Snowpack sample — Buffalo Mountain, Silverthorne, Colorado, USA (2/22/26, 2:02 PM MST)
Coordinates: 39.622, -106.113
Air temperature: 33 °F
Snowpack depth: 63 cm
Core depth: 50 cm
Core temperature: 26.6 °F
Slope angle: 11°, slope face: 116°
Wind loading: low
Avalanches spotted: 0
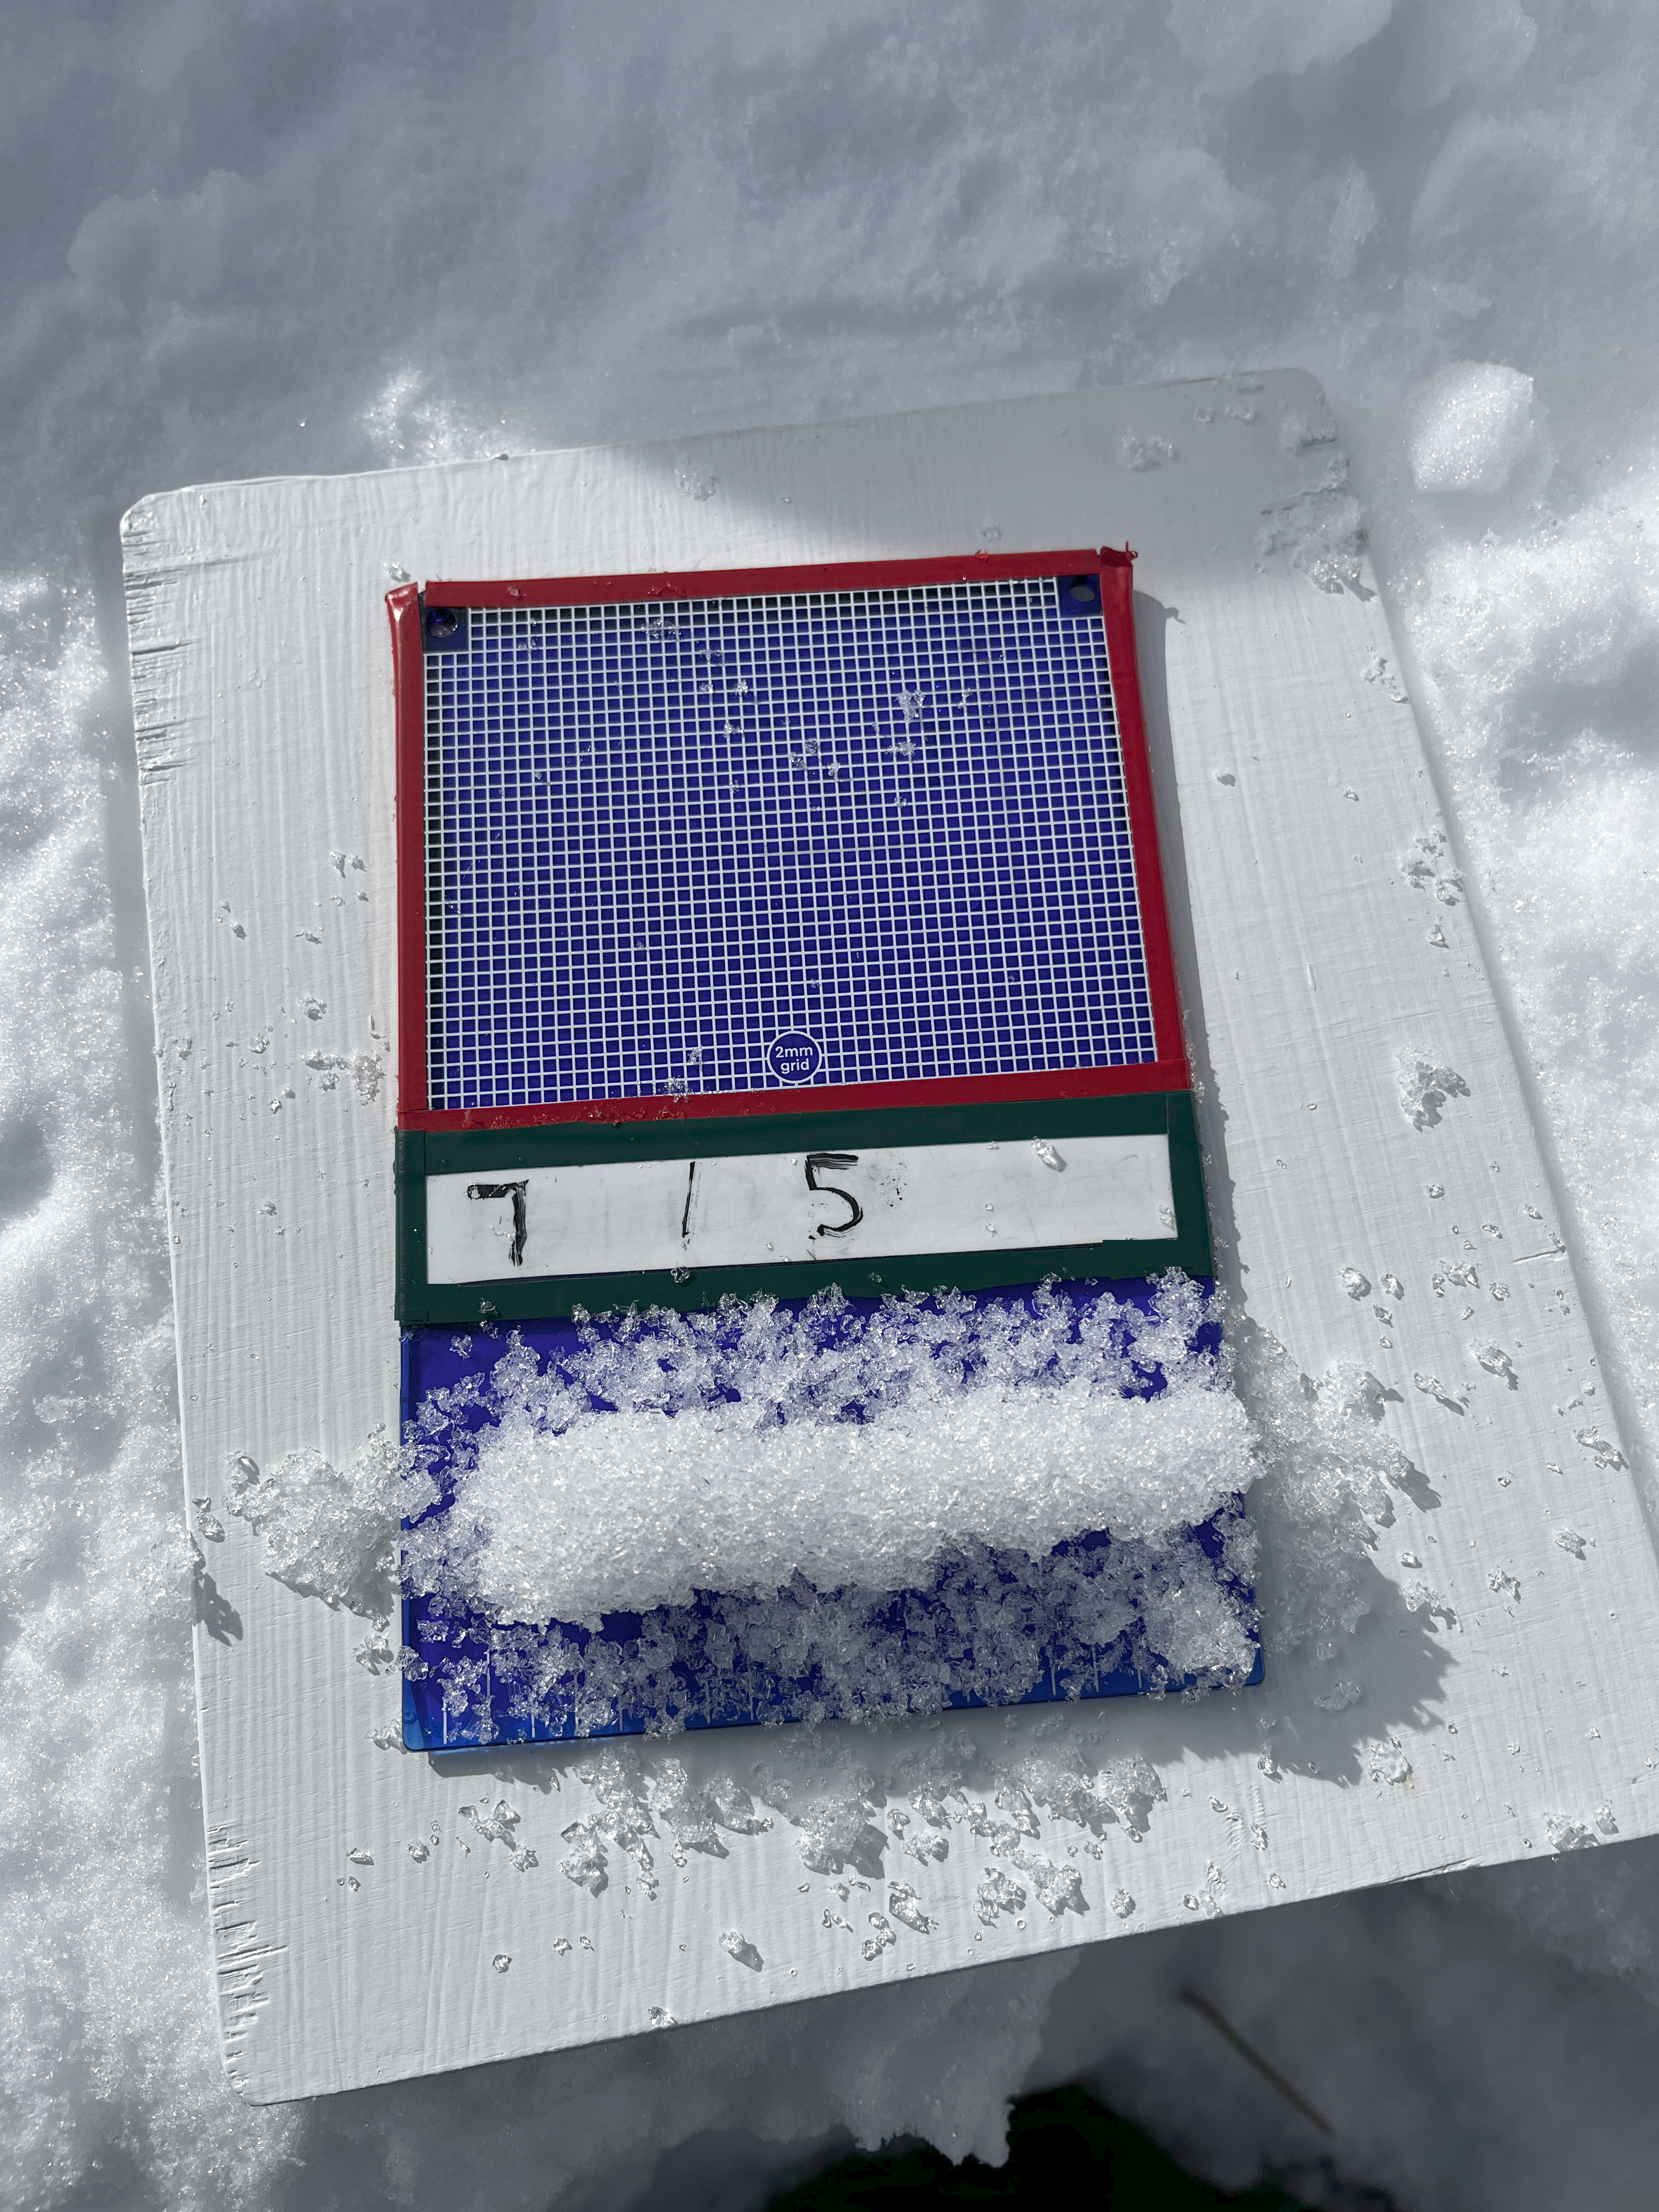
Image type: crystal_card
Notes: In a firebreak similar to site 1, minimal wind loading with no spotted avalanches (not many faces in view though)